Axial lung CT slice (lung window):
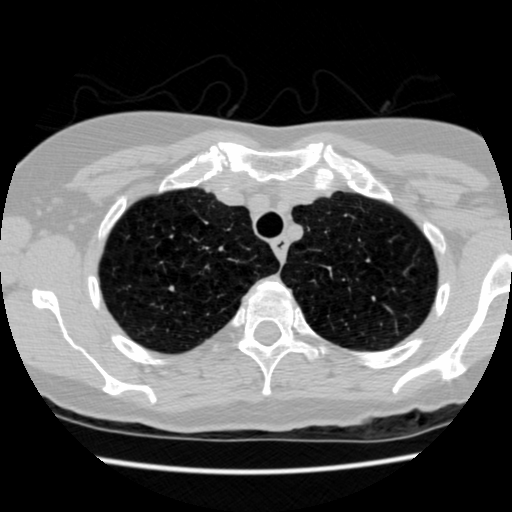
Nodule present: no